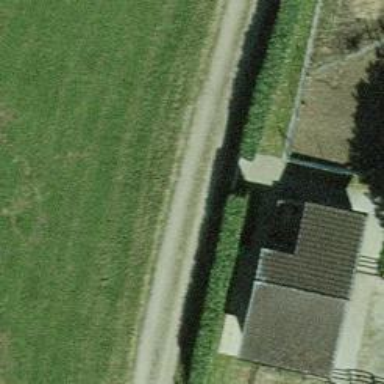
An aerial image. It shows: Gate.